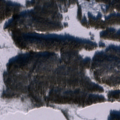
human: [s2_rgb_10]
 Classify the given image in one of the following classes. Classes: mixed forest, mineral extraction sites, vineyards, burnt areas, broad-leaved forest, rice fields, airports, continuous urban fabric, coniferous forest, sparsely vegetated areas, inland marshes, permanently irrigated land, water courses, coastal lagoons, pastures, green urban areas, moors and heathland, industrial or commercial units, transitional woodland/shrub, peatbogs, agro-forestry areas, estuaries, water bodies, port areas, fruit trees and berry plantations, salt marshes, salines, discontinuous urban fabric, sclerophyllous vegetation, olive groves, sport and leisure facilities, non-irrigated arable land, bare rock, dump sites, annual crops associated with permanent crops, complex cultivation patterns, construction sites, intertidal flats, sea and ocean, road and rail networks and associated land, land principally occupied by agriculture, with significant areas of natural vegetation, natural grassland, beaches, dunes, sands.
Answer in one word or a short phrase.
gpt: coniferous forest, mixed forest, peatbogs, water bodies